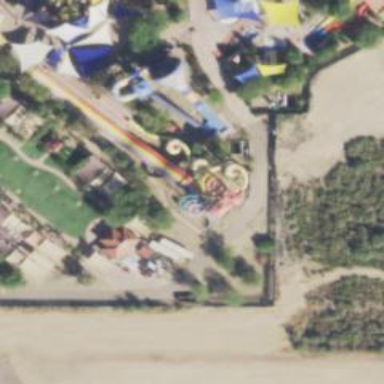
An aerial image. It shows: Water slide attraction.